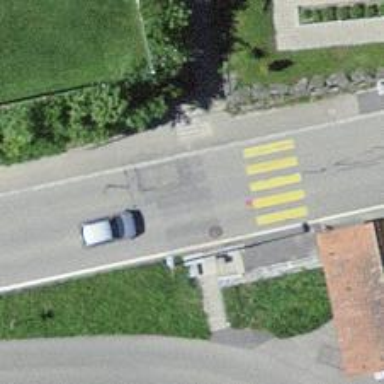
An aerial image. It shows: Marked crossing on the road.